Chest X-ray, AP view. Patient: 45 years old, sex M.
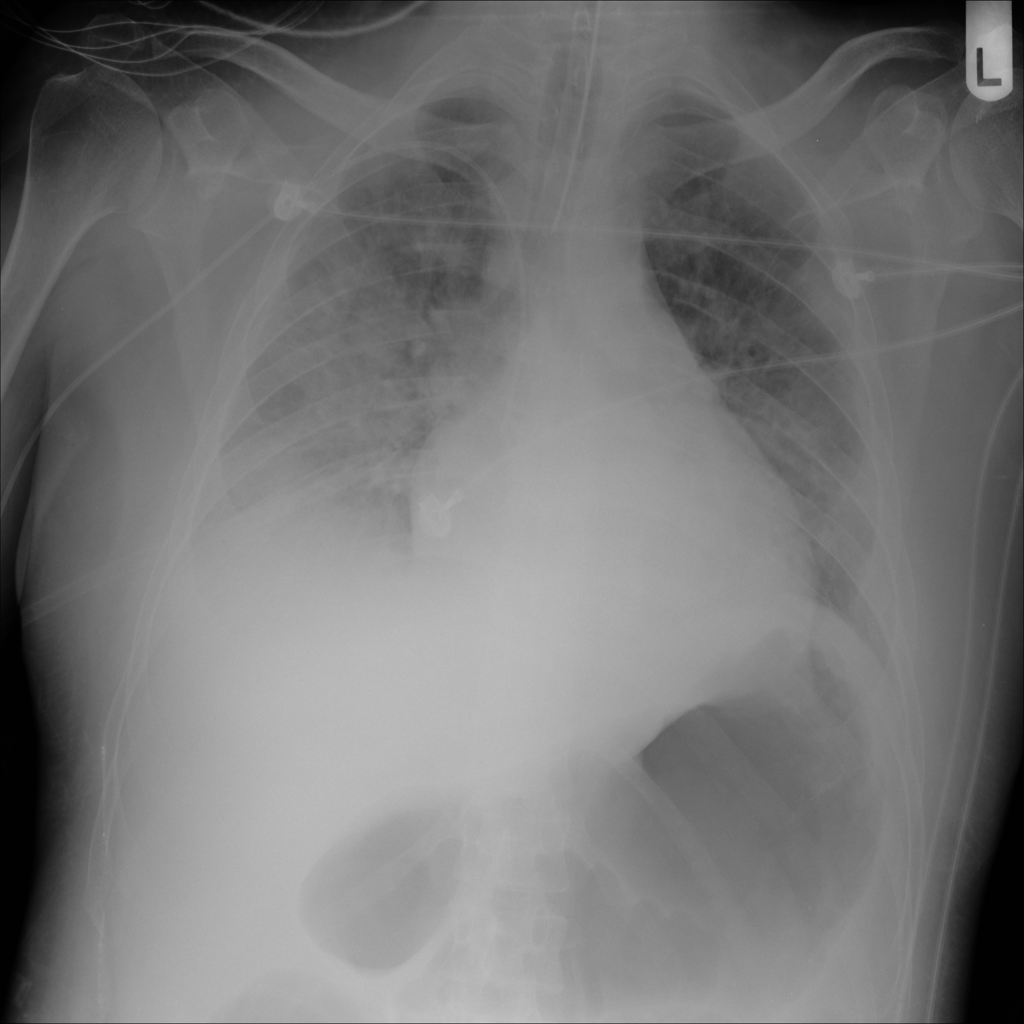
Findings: Infiltration